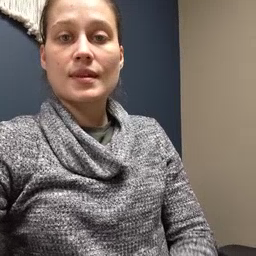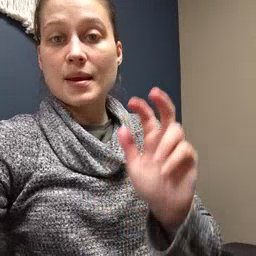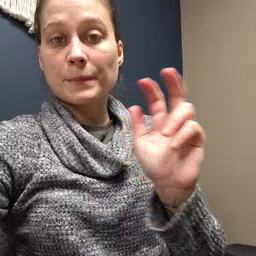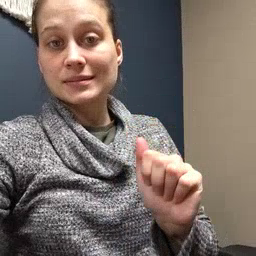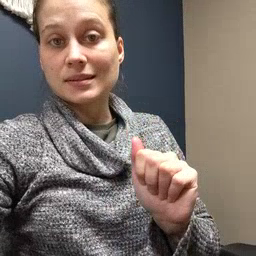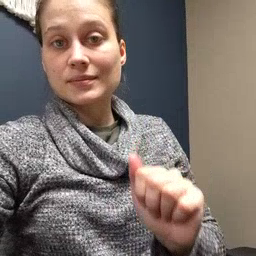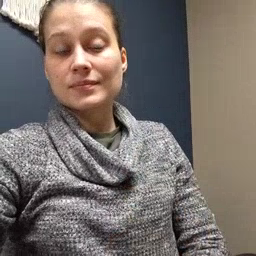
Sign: pizza